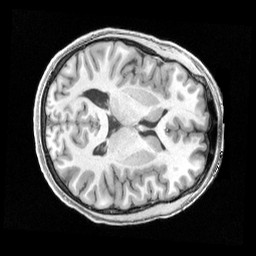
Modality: T1w
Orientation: axial
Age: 23
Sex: female
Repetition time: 2.4 s
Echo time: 0.00222 s